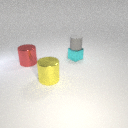
large red metal cylinder to the left of large yellow metal cylinder